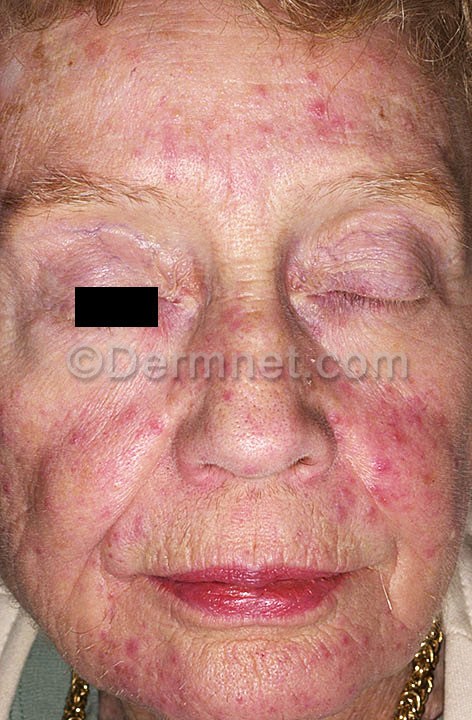
Disease: Acne and Rosacea Photos